Question: Is there any way to specify the sampling rate of the 'X' axis in Pandas? In particular, when this axis contains 'datetime' objects?, e.g.
'''
df['created_dt'][0]
datetime.date(2014, 3, 24)
'''
Ideally I would like to specify how many days (from beginning to end) to include in the plot, either by having Pandas sub-sample from my dataframe or by averaging every 'N' days.

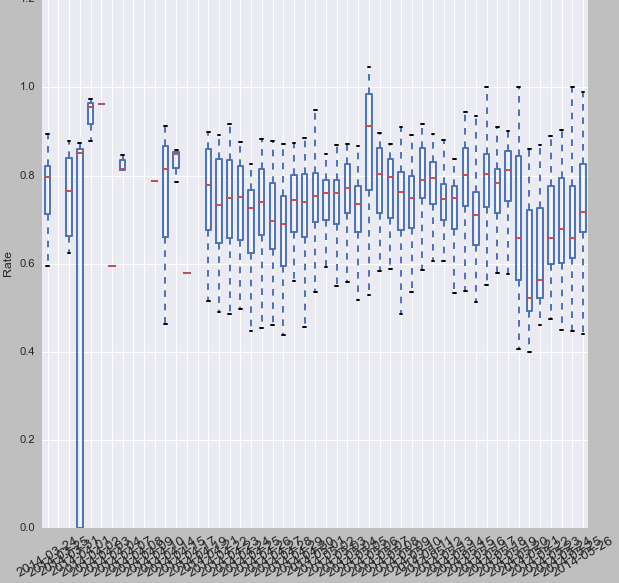
Answer: I think you can simply using 'groupby' and 'cut' to group the data into time intervals. In this example, the original dataframe has 10 days, and I group the days in to 3 intervals (that is 80 hours each). Then you can do whatever you want, take the average, for example:
'''
In [21]:
df=pd.DataFrame(np.random.random((10,3)))
df.index=pd.date_range('1/1/2011', periods=10, freq='D')
print df
0 1 2
2011-01-01 0.125353 0.661480 0.849405
2011-01-02 0.551803 0.558052 0.905813
2011-01-03 0.221589 0.070754 0.312004
2011-01-04 0.452728 0.513566 0.535502
2011-01-05 0.730282 0.163804 0.035454
2011-01-06 0.205623 0.194948 0.180352
2011-01-07 0.586136 0.578334 0.454175
2011-01-08 0.103438 0.765212 0.570750
2011-01-09 0.203350 0.778980 0.546947
2011-01-10 0.642401 0.525348 0.500244
[10 rows x 3 columns]
In [22]:
dfgb=df.groupby(pd.cut(df.index.values.astype(float), 3),as_index=False)
df_resample=dfgb.mean()
df_resample.index=dfgb.head(1).index
df_resample.__delitem__(None)
print df_resample
0 1 2
2011-01-01 0.337868 0.450963 0.650681
2011-01-05 0.507347 0.312362 0.223327
2011-01-08 0.316396 0.689847 0.539314
[3 rows x 3 columns]
In [23]:
f=plt.figure()
ax0=f.add_subplot(121)
ax1=f.add_subplot(122)
_=df.T.boxplot(ax=ax0)
_=df_resample.T.boxplot(ax=ax1)
_=[item.set_rotation(90) for item in ax0.get_xticklabels()+ax1.get_xticklabels()]
plt.tight_layout()
'''